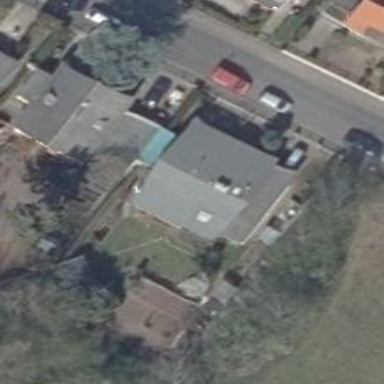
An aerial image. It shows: Detached building with gabled roof.